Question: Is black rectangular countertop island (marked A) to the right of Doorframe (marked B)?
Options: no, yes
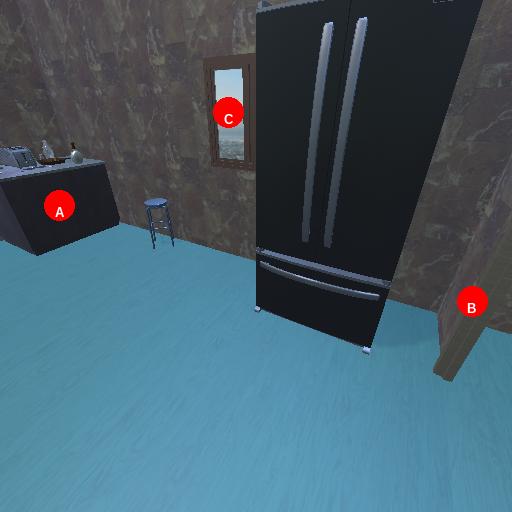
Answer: no